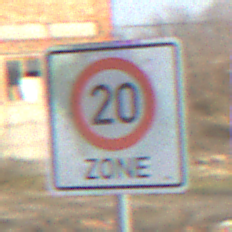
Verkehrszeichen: BeginnZone20
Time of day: MorningAfternoon
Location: Outdoor (Suburban)
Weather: PartlyCloudy
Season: NotSpecified
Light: Natural